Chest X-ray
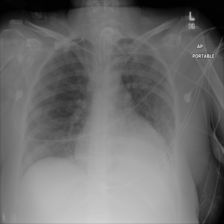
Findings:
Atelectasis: negative
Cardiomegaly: negative
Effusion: negative
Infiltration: negative
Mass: negative
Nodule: negative
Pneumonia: negative
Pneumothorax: negative
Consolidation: positive
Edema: negative
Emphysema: negative
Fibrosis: negative
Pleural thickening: negative
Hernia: negative